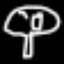
Label: mushroom